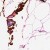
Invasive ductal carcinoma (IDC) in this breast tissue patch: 0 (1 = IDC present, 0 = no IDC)